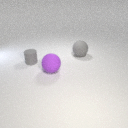
large gray rubber sphere behind large purple rubber sphere